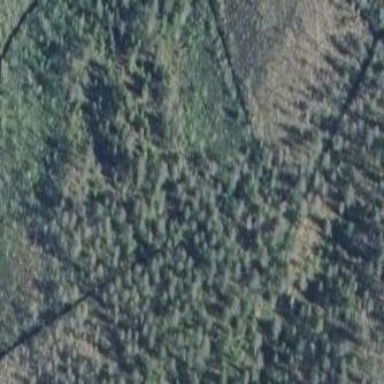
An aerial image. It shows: Woodland consisting mainly of needle-leaved trees.